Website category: book
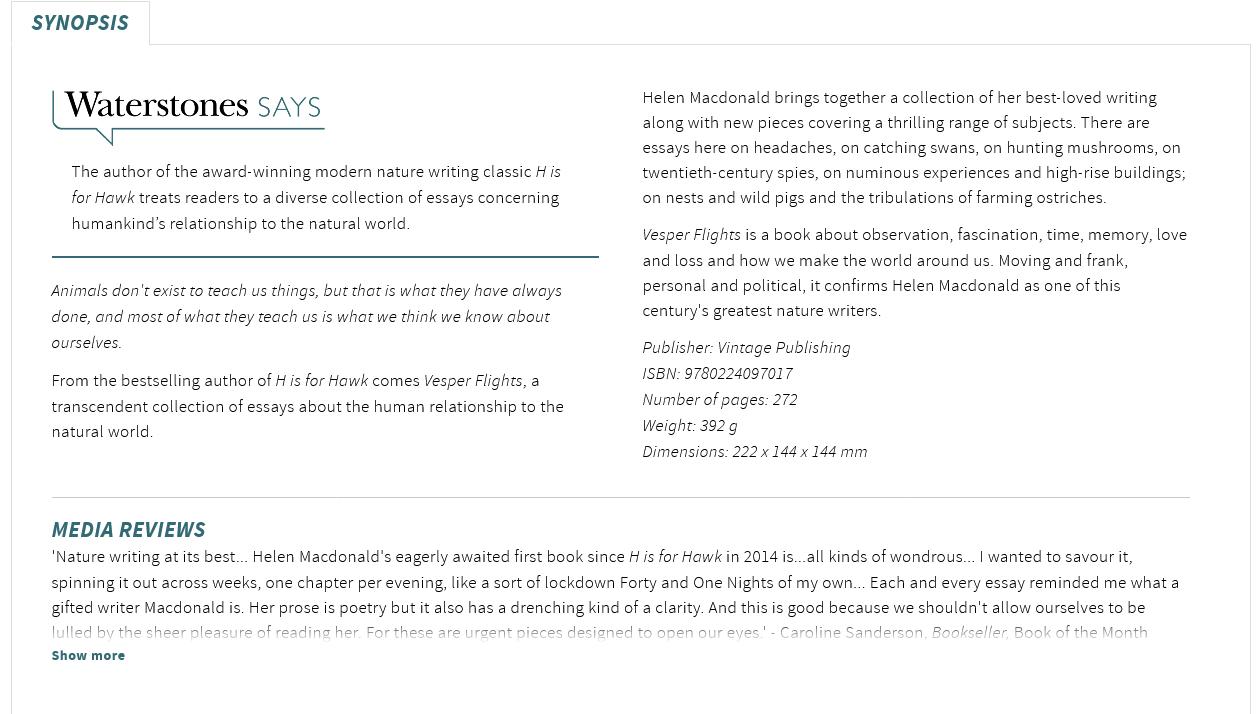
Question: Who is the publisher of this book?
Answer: Vintage Publishing

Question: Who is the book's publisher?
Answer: Vintage Publishing

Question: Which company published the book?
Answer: Vintage Publishing

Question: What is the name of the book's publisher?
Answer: Vintage Publishing

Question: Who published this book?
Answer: Vintage Publishing

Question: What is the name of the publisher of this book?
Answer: Vintage Publishing

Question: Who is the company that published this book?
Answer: Vintage Publishing

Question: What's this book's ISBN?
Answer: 9780224097017

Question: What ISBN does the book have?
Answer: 9780224097017

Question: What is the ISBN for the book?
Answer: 9780224097017

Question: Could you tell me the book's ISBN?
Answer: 9780224097017

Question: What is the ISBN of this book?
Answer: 9780224097017

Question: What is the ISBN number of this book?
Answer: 9780224097017

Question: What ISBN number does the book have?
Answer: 9780224097017

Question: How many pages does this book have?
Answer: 272

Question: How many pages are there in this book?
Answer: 272

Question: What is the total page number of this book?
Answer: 272

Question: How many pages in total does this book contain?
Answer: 272

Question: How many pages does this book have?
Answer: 272

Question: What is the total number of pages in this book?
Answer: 272

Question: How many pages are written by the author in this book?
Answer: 272

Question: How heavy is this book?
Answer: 392 g

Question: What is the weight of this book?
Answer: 392 g

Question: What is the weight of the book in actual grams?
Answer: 392 g

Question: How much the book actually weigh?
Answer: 392 g

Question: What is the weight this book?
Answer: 392 g

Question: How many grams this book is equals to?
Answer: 392 g

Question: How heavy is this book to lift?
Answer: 392 g

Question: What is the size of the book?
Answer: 222 x 144 x 144 mm

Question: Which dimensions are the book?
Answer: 222 x 144 x 144 mm

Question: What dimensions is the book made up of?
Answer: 222 x 144 x 144 mm

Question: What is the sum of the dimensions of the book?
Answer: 222 x 144 x 144 mm

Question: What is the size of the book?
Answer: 222 x 144 x 144 mm

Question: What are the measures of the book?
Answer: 222 x 144 x 144 mm

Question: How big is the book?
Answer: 222 x 144 x 144 mm